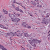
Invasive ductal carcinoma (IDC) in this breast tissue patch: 1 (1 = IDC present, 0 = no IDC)